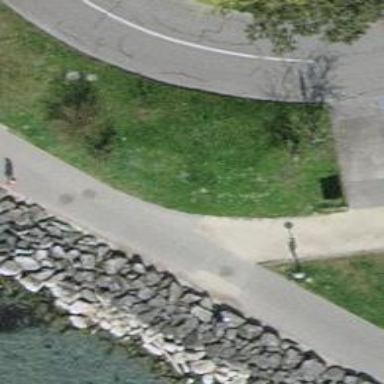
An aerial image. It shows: Pedestrian path with asphalt surface.